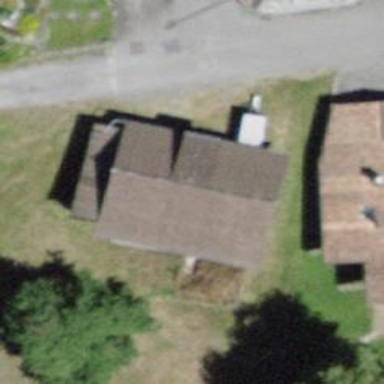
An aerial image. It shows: Rural barn.